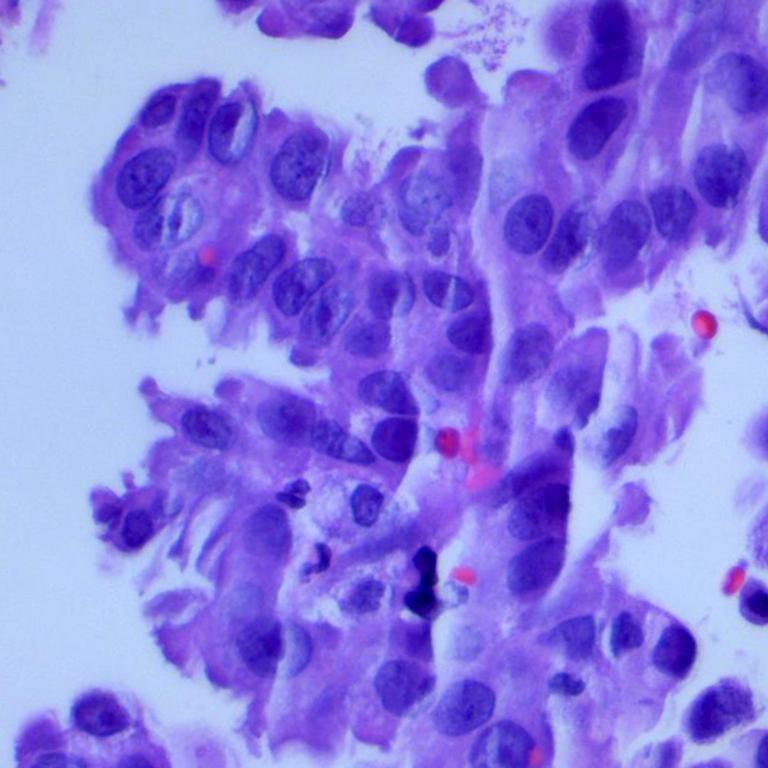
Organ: lung
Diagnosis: adenocarcinomas